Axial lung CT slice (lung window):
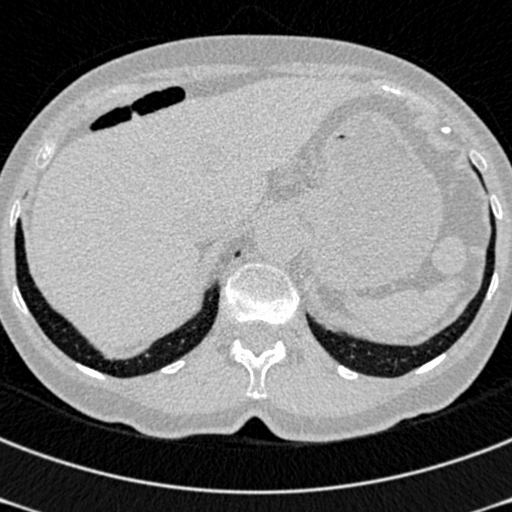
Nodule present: no